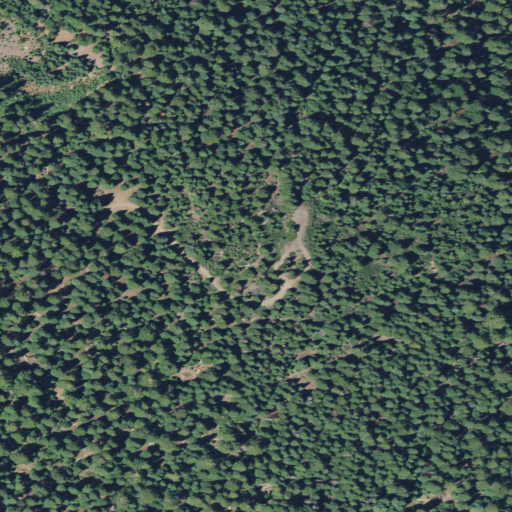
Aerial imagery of mountain in Oregon named Buck Peak containing only evergreen forest